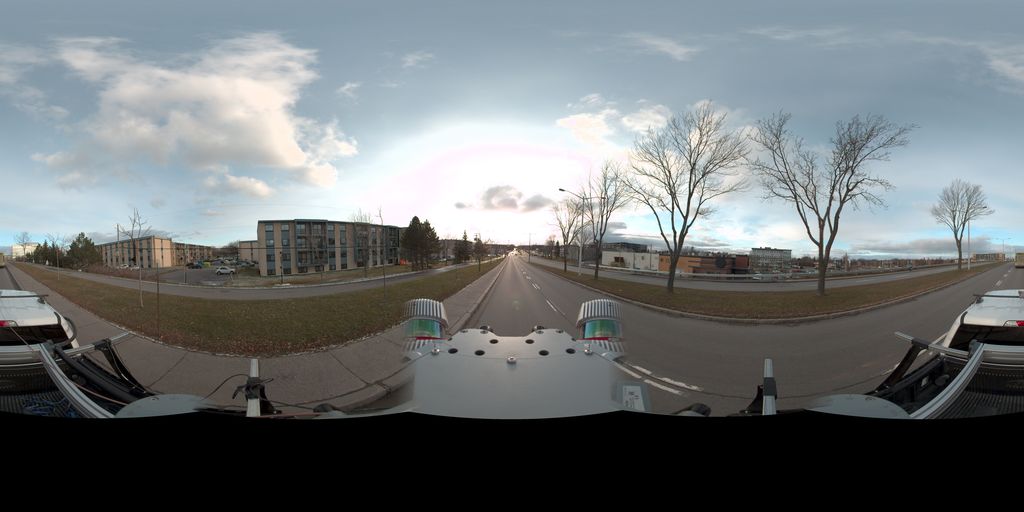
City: quebec_city